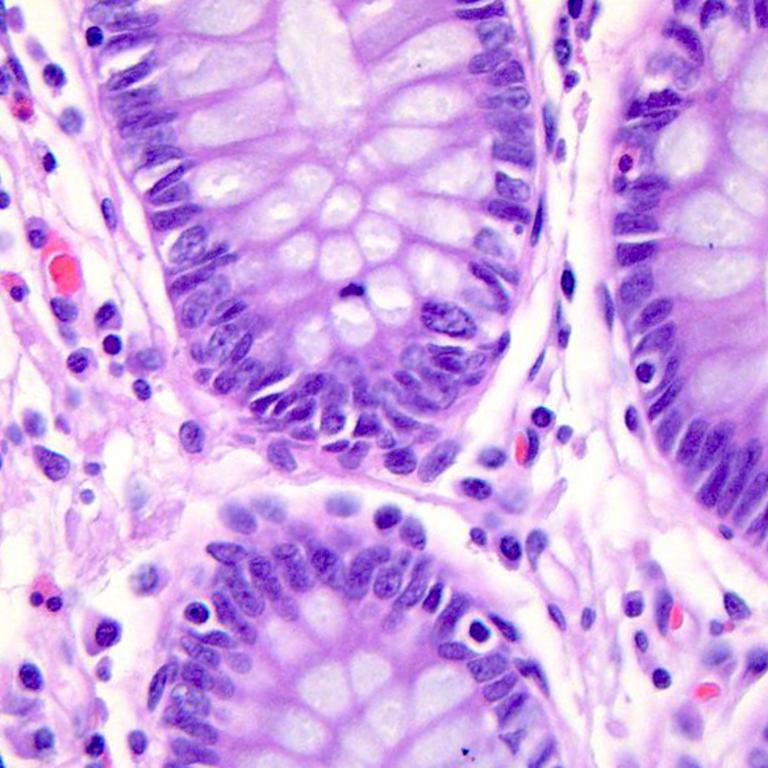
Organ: colon
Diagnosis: benign